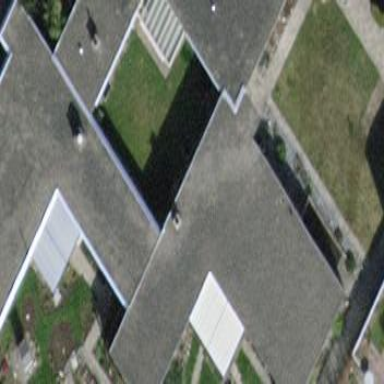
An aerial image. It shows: Flat roof terrace building.